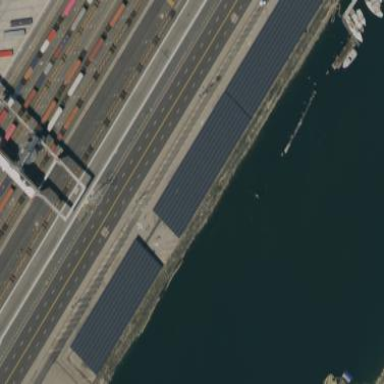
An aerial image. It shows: Solar photovoltaic panel generator located on building's roof.